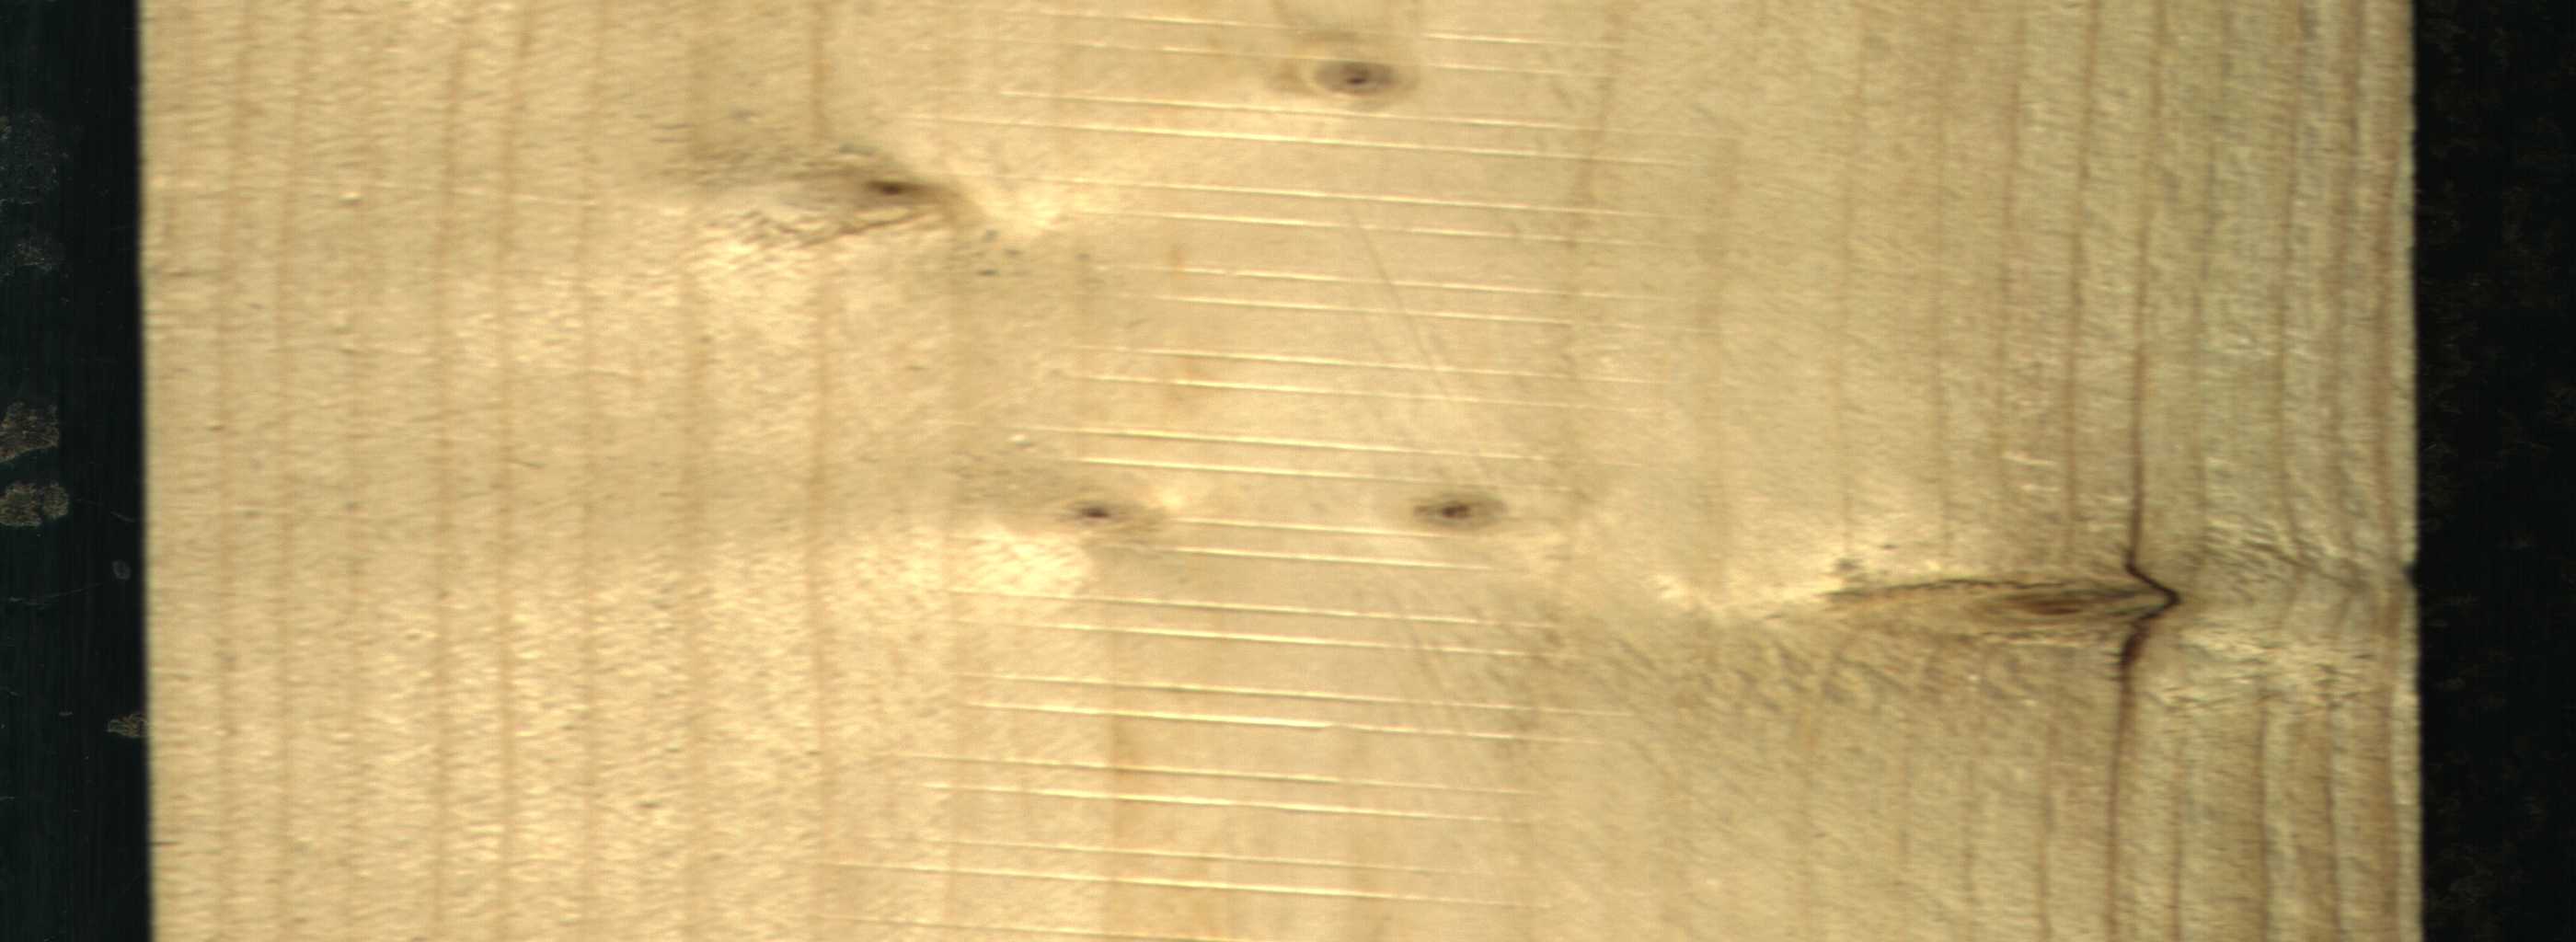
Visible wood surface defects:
Crack
Live_Knot
Live_Knot
Live_Knot
Live_Knot
Live_Knot